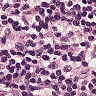
Metastatic tissue present: no